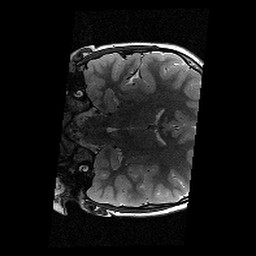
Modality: T2w
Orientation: coronal
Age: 9
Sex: female
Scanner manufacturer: siemens
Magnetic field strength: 3 T
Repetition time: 9.23 s
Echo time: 0.067 s